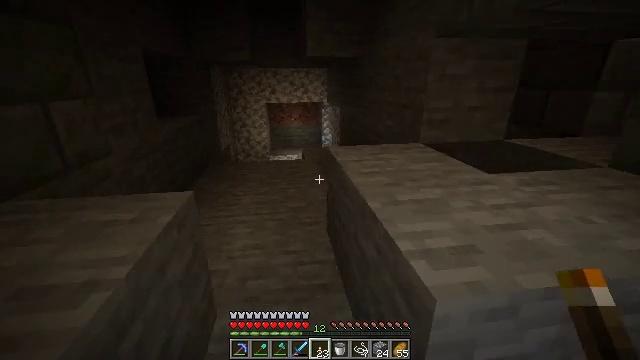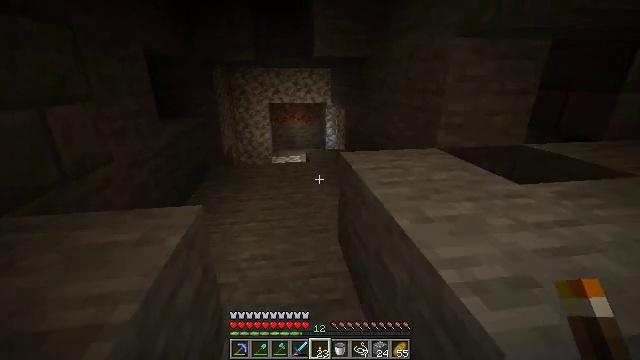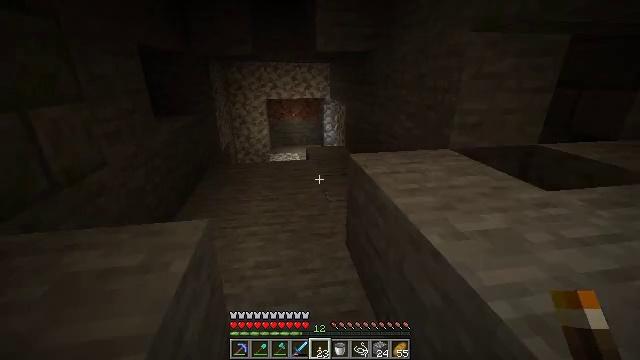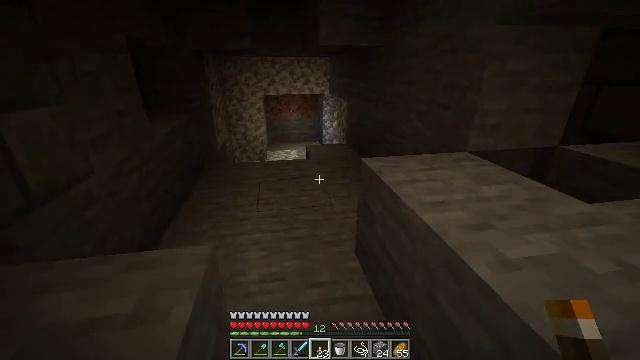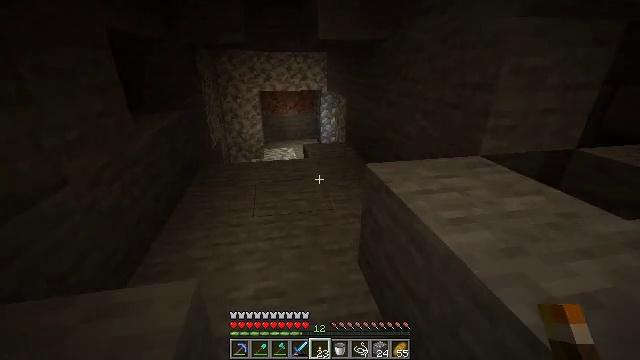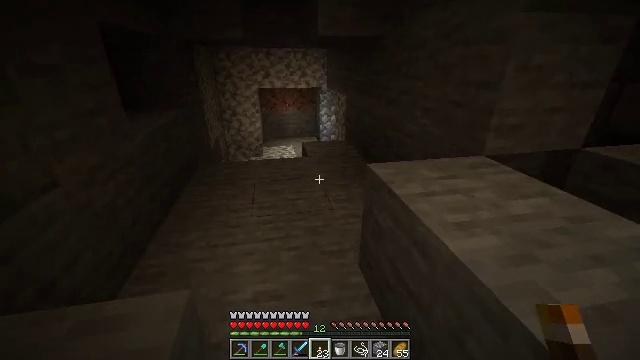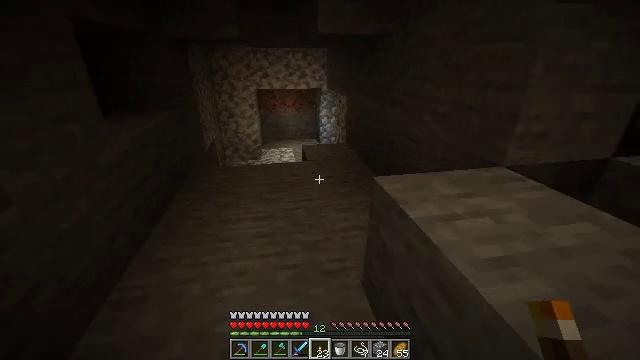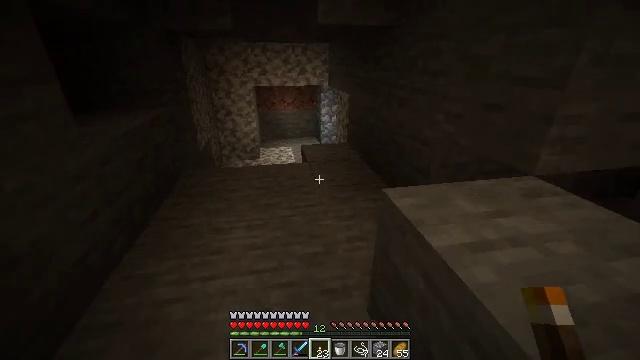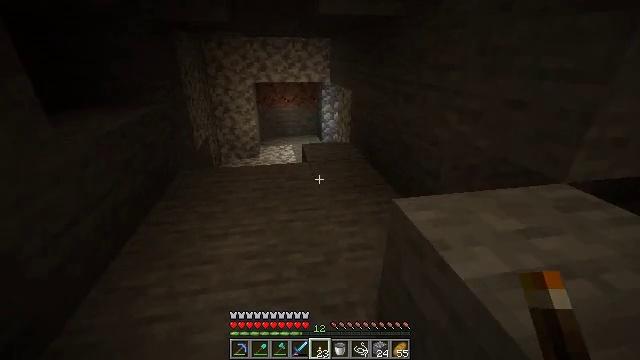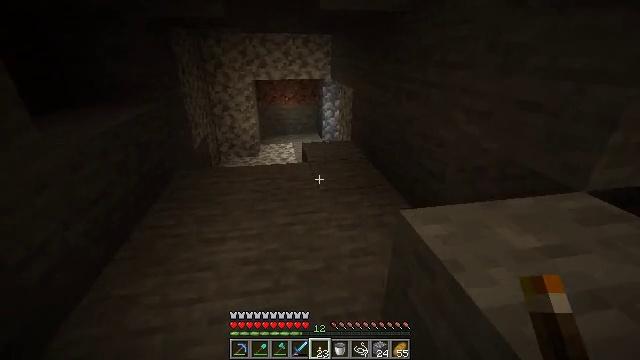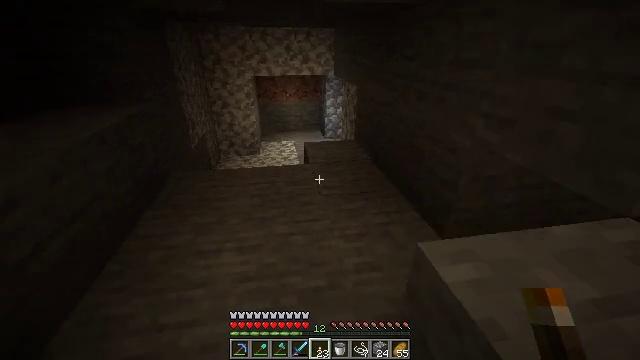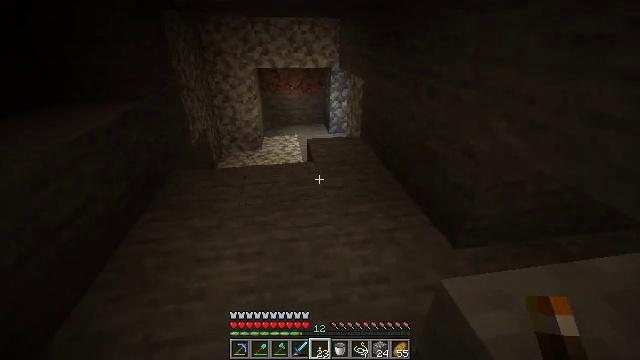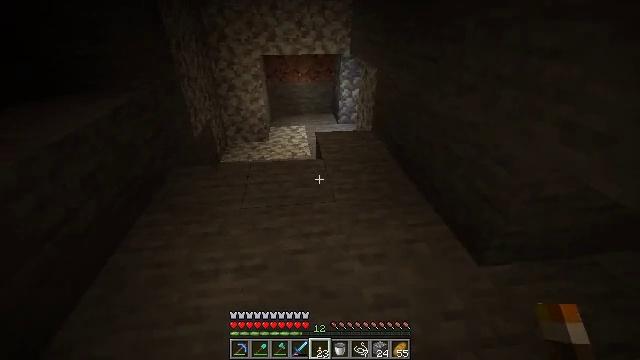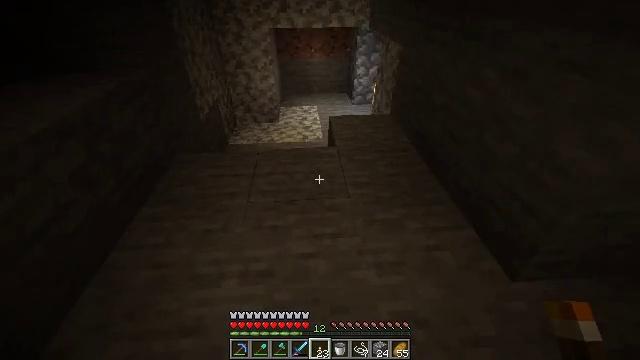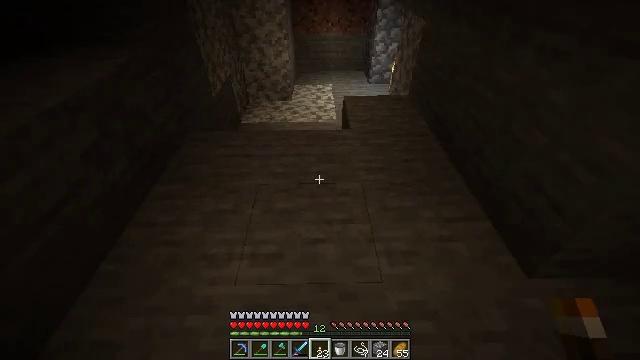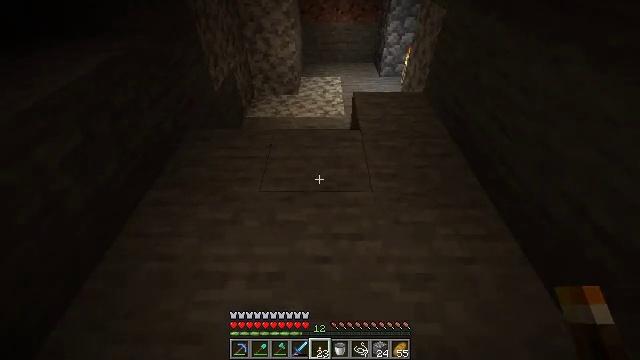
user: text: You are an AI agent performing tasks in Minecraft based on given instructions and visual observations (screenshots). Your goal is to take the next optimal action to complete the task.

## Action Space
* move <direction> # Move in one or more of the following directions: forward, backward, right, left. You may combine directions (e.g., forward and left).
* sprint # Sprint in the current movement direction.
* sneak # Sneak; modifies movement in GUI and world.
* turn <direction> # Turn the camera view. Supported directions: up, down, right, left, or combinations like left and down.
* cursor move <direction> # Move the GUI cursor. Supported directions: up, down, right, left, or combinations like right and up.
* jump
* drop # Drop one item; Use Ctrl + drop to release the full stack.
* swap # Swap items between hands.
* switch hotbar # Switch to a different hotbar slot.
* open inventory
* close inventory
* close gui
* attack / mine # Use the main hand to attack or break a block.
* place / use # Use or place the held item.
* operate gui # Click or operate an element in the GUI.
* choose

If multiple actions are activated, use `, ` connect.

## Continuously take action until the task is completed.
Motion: motion action
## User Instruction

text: Collect cracked stone bricks from ruins.
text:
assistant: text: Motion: move forward and move left
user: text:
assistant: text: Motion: move forward and move left, turn right and down
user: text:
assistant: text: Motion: move forward and move left, turn right and down
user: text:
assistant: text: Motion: move forward and move left
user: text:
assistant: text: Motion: move forward
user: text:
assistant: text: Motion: move forward
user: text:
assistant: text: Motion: move forward
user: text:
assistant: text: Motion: move forward
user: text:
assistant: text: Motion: move forward
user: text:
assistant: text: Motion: move forward, turn down
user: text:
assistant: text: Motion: move forward, turn down
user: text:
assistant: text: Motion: move forward, turn left and down
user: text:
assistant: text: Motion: move forward, turn left and down
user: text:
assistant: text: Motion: move forward, turn left and down
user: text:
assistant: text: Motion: move forward, turn left and down
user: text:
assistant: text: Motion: move forward
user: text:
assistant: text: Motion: move forward
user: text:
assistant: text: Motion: move forward
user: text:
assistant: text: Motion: move forward
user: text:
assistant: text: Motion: move forward
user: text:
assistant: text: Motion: move forward
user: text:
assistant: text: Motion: move forward
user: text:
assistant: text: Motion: move forward
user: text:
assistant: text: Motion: move forward, turn right and up
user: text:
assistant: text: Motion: move forward, turn right and up
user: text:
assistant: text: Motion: move forward and move left, turn right and up
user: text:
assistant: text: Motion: move forward and move left, turn right and up
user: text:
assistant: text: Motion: move forward and move left, turn right and up
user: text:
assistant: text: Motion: move forward and move left, turn right and up
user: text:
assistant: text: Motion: move forward and move left, turn right and up